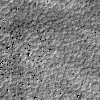
Atmospheric dust classification: not_dusty